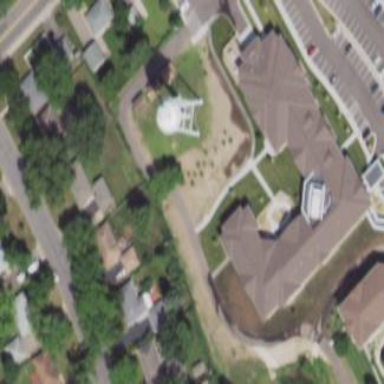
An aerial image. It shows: Building.